Aerial crown-view tile of a tropical tree (Barro Colorado Island, Panama), acquired 20240918:
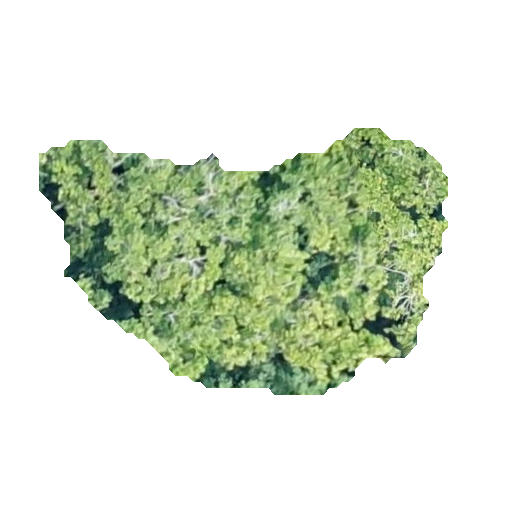
Species: Anacardium excelsum
GBIF accepted scientific name: Anacardium excelsum
Crown area: 121.443 m²